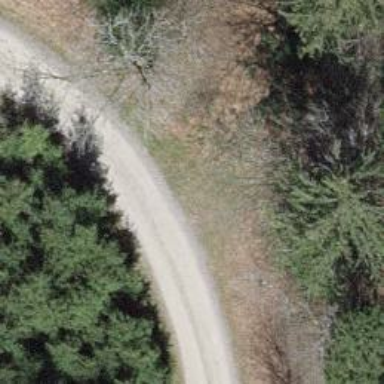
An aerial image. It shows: Track road with grade2 tracktype that includes ford.